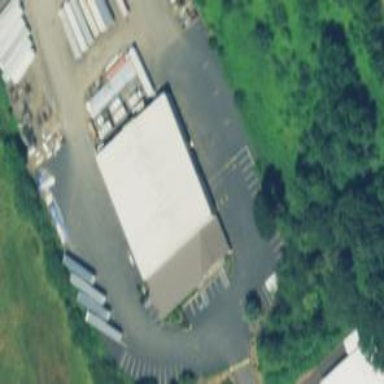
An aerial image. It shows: Industrial building.